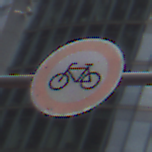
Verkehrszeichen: VerbotRadverkehr
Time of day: MorningAfternoon
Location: Outdoor (Urban)
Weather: Overcast
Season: NotSpecified
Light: Natural